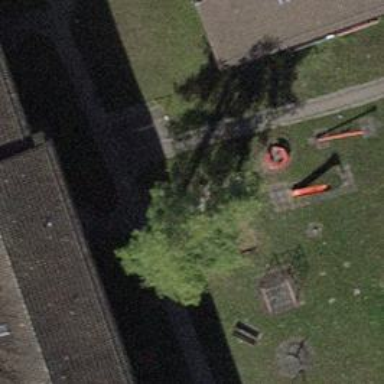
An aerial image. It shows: Sandpit at the playground.